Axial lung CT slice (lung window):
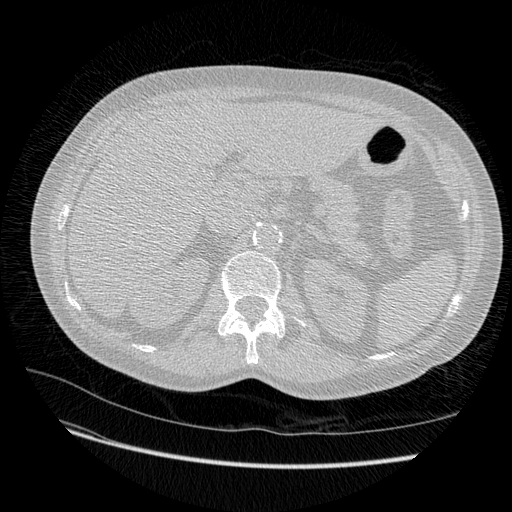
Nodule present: no